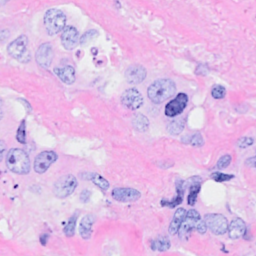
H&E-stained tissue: Breast